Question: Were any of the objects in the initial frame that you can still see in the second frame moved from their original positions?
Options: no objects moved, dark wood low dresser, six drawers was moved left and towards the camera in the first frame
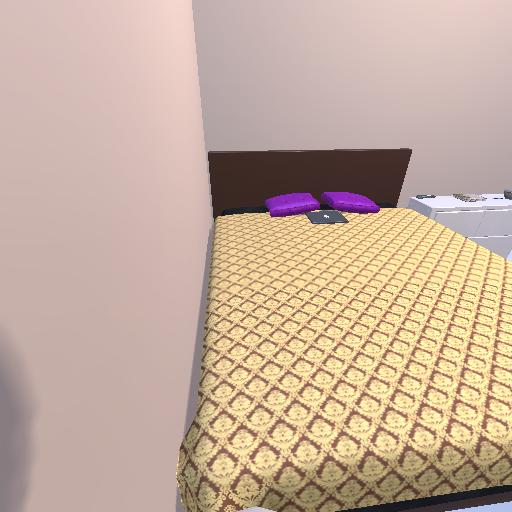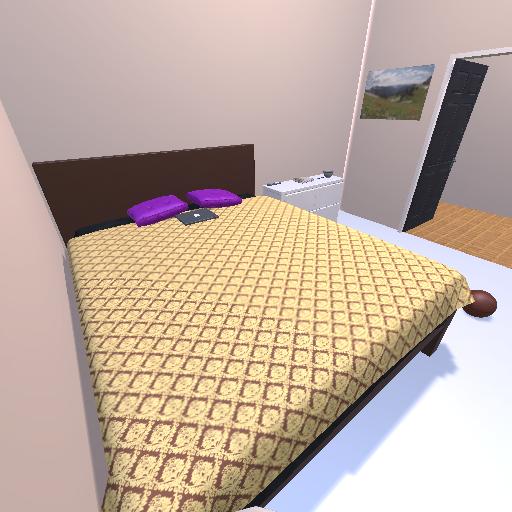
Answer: no objects moved